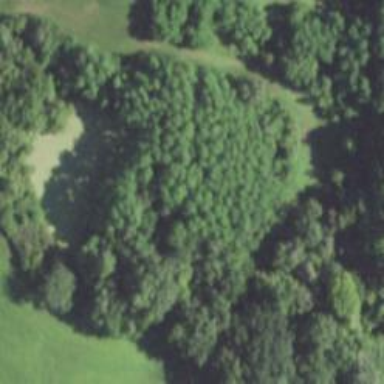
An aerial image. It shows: Golf hole.